四年级 · 算术
在括号内填上合适的小数。

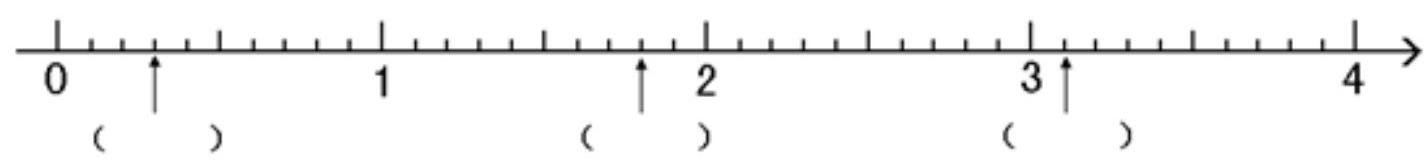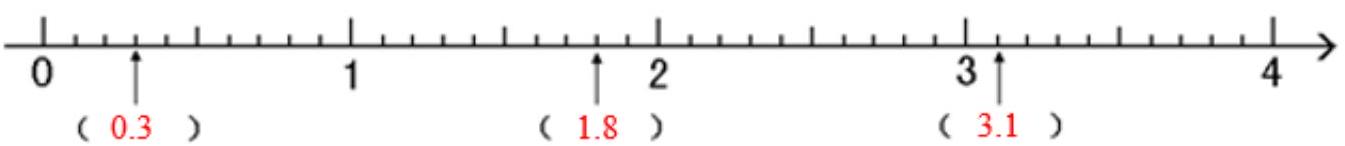
答案: 解见详解

【分析】用数轴表示数：根据数字在对应刻度上描点表示; 根据小数的意义,一个大格里面被平均分成了 10 个小格, 则一个小格是 0.1 , 由此即可填空。

【详解】由分析可知:

【点睛】本题考查了数轴的认识, 在数轴上越靠右边的数越大, 越靠左边的数越小。